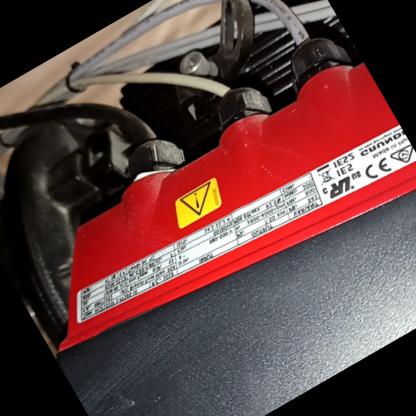
Klasa: tabliczka-znamionowa